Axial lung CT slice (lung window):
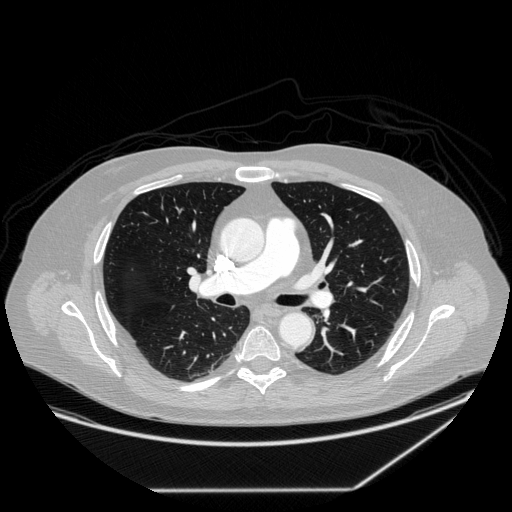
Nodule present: no